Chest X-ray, PA view. Patient: 19 years old, sex M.
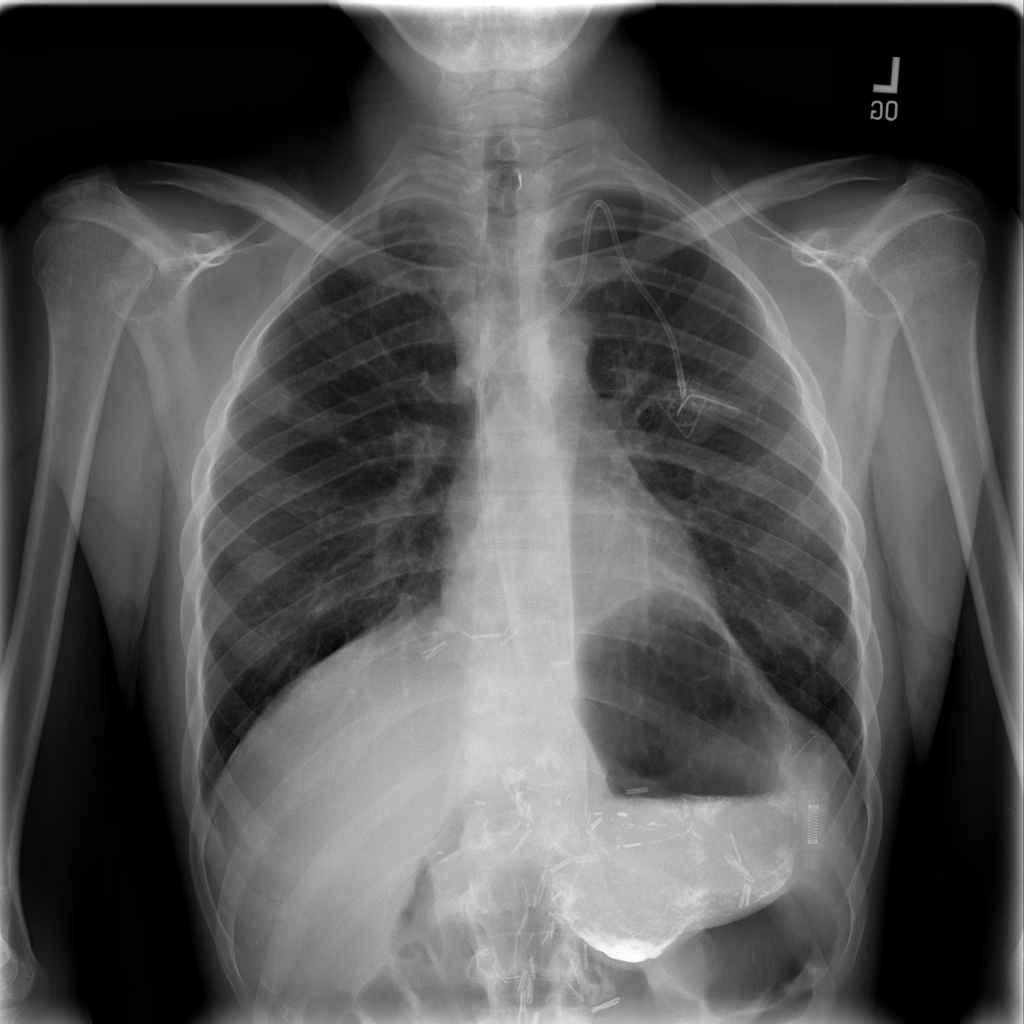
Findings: No Finding